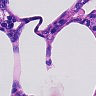
Metastatic tissue present: no